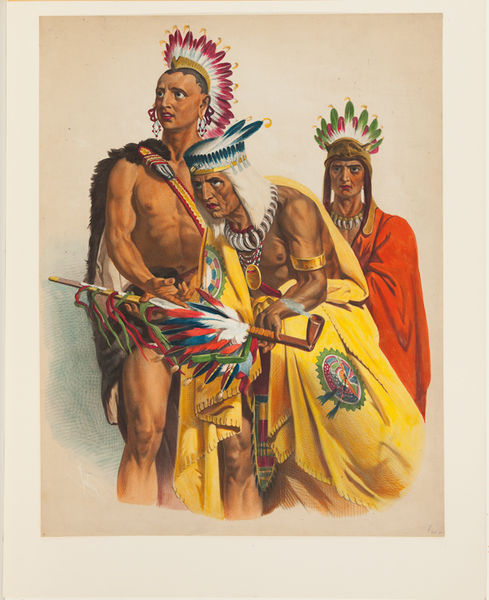
Titel: American Indians
Künstler: Bernard-Romain Julien
Standort: Amherst (Massachusetts, USA)
Institution: Mead Art Museum, Amherst College
Schlagwörter: feathers, hat, men, people, red, robes, old, painting, robe, three, woman, yellow, pattern, print, feather, smoke, girl, head, orange, america, look, fur, head dress, illustration, old man, design, history, ornaments, cloth, warrior, claws, native, native american, smoking, indian, ceremony, indians, native americans, warriors, pipe, headgear, nipple, aztec, 3, tribal, inca, tribe, chief, cheif, peace pipe, mohawk, idians, dickbutt, haeddress, chiefs, headset, feath